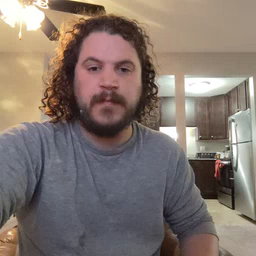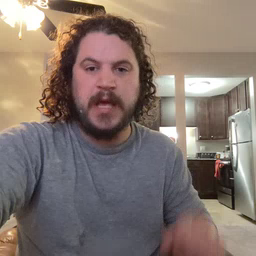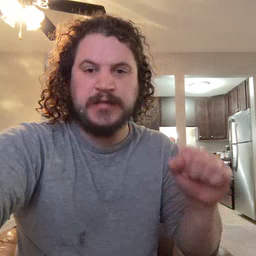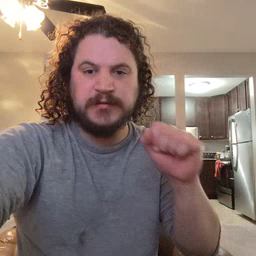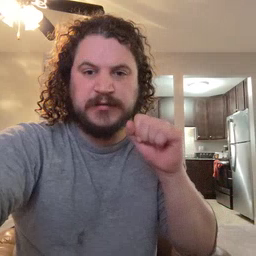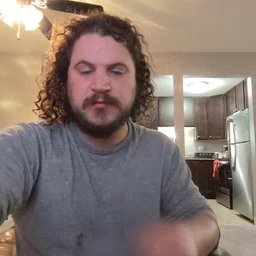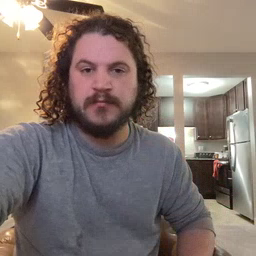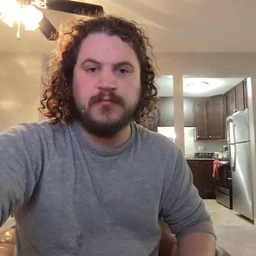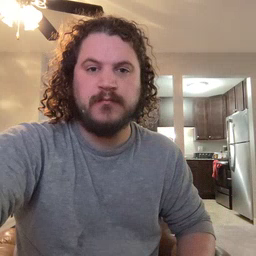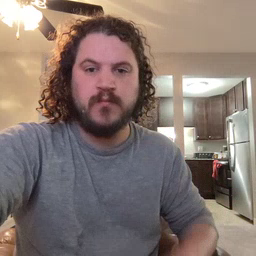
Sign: carrot